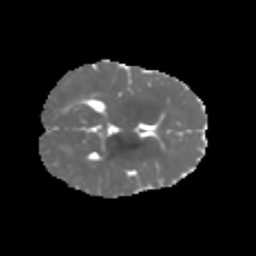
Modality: MD
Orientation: axial
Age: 6
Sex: male
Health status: healthy